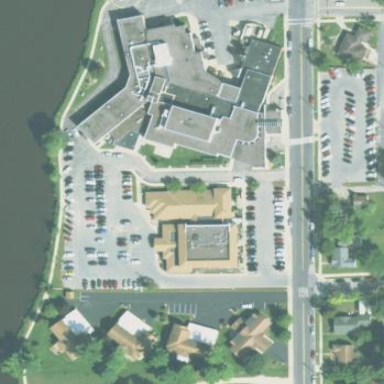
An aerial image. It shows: Hospital building.